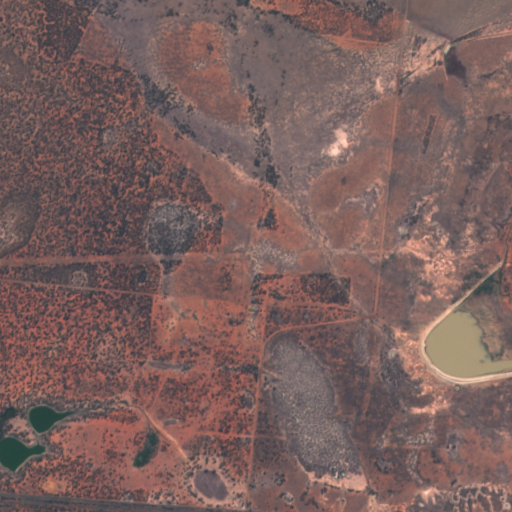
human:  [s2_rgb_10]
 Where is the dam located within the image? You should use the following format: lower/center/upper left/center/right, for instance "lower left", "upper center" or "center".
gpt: The dam is located in the lower right of the image.
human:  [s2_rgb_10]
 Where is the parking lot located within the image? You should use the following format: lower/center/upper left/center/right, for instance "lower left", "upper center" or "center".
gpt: The parking lot is located in the lower left of the image.
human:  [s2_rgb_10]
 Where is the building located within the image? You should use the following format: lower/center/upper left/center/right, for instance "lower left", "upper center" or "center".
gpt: The building is located in the center of the image.
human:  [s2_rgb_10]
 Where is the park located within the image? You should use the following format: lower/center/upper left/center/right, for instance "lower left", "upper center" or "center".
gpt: There is no park in the image.